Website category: jobs
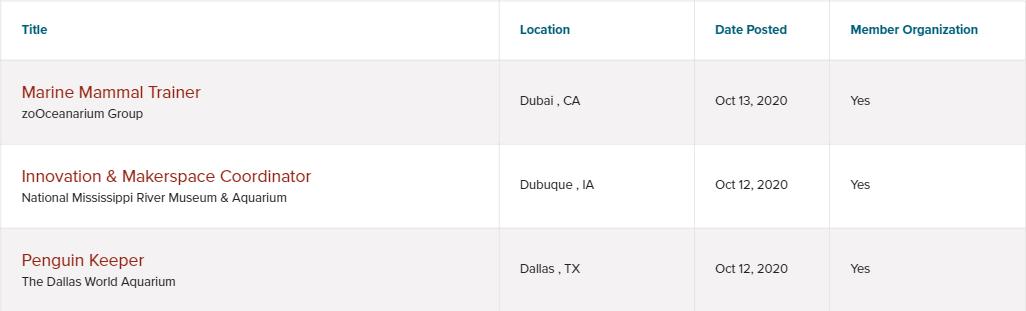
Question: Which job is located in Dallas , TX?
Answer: Penguin Keeper

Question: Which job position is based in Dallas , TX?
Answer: Penguin Keeper

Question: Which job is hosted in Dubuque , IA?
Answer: Innovation & Makerspace Coordinator

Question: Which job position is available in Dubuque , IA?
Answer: Innovation & Makerspace Coordinator

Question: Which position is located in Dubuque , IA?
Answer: Innovation & Makerspace Coordinator

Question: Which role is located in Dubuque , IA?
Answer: Innovation & Makerspace Coordinator

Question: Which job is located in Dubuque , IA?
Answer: Innovation & Makerspace Coordinator

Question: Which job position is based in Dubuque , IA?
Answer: Innovation & Makerspace Coordinator

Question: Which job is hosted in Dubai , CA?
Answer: Marine Mammal Trainer

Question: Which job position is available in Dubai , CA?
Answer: Marine Mammal Trainer

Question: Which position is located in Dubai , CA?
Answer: Marine Mammal Trainer

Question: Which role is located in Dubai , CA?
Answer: Marine Mammal Trainer

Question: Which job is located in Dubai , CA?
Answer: Marine Mammal Trainer

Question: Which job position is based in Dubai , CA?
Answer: Marine Mammal Trainer